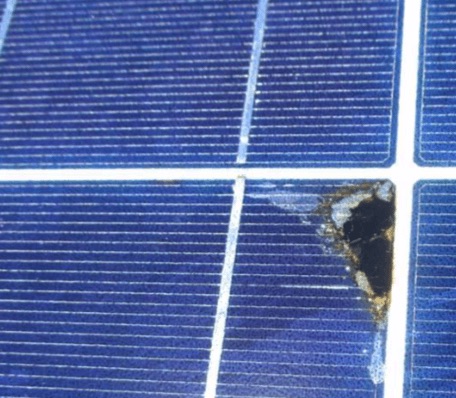
Label: Electrical-damage